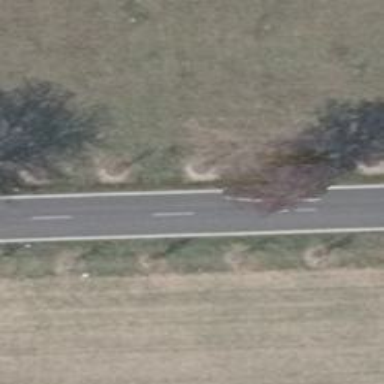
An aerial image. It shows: Secondary road with asphalt surface.